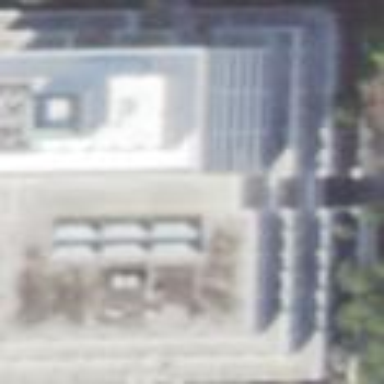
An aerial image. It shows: Government office building.